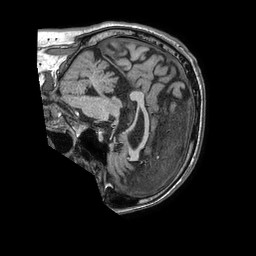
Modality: T1w
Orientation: sagittal
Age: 69
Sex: male
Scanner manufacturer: philips
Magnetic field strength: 1.5 T
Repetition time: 0.007502 s
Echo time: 0.003416 s